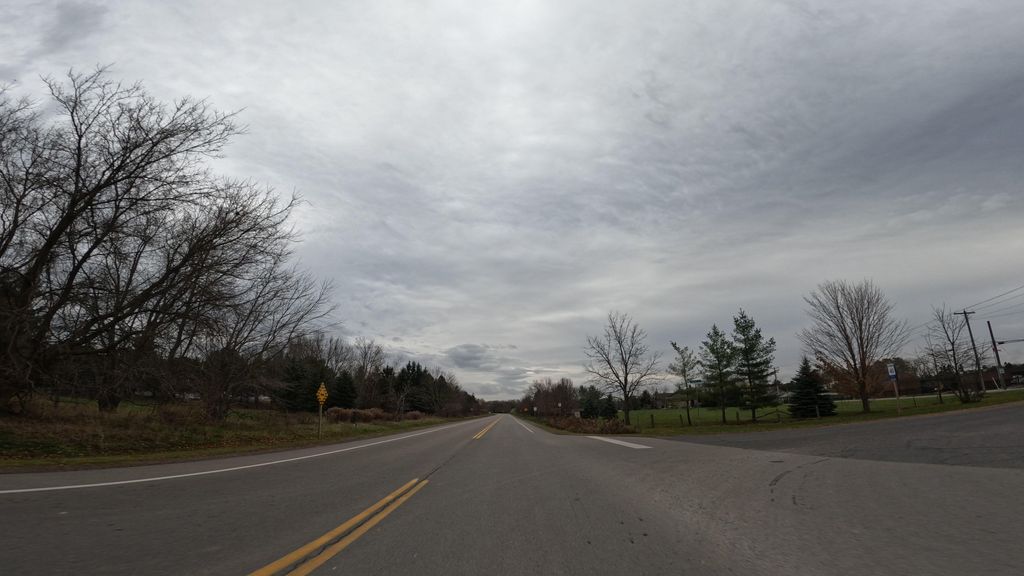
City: hamilton